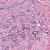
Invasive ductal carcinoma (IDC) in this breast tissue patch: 1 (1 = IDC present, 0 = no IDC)